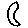
Label: moon